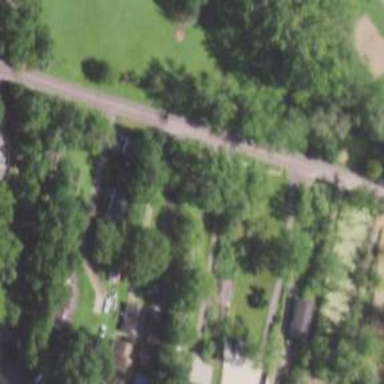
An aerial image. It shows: Driveway leading to service road.